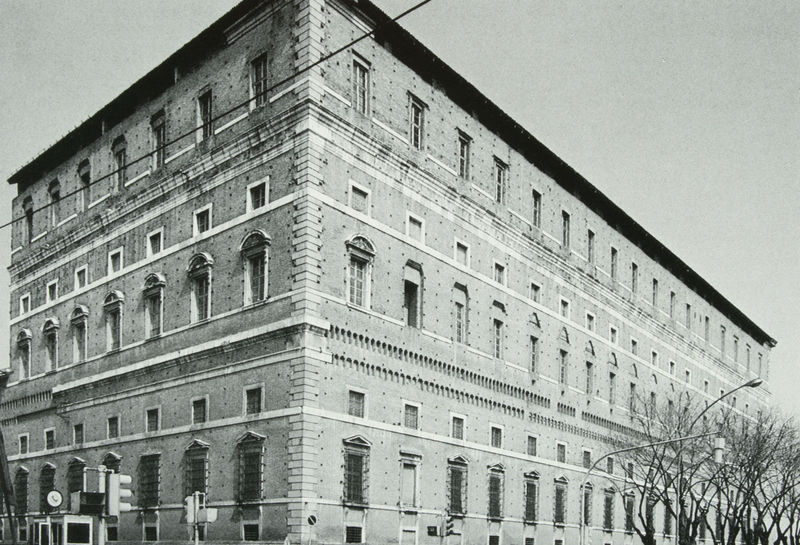
Titel: Außenansicht
Künstler: Francesco Paciotti
Standort: Piacenza
Institution: Palazzo Farnese
Schlagwörter: baum, himmel, schatten, weiß, bäume, stadt, äste, fenster, grau, lampe, laterne, laternen, licht, schwarz, tür, dach, gebäude, haus, schloss, ornament, alt, architektur, stein, ast, stamm, zweige, gitter, front, renaissance, ecke, düster, fassade, italien, türen, giebel, mauer, ziegel, herbst, winter, fabrik, rundbogen, uhr, tor, foto, fotografie, photographie, bögen, erker, schild, eckhaus, wohnhaus, eckig, palast, kabel, zweig, mauerwerk, schwarz weiss, schilder, löcher, photo, fries, rustika, fensterreihen, sims, gesims, putz, verputzt, quader, mezzanin, simse, straßenlampe, etagen, geschosse, haltestelle, kellerfenster, telefon, fotographie, stockwerke, ziffernblatt, draht, aufnahme, baäume, rinne, straßenlaternen, kranzgesims, oberleitung, stromleitung, halteverbot, froschperspektive, segmentbögen, stadtschloss, geschoß, ampel, zwischengeschoss, verkehrszeichen, leitung, stromkabel, rundbogeb, bügellaterne, dachrand, parkverbot, chen, zwergarkade